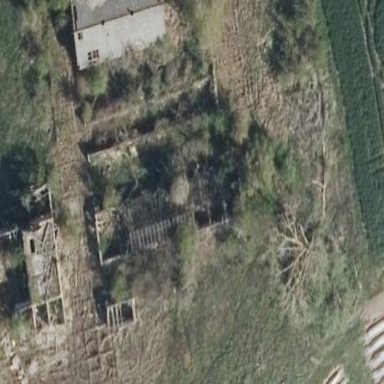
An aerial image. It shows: Ruins of building.